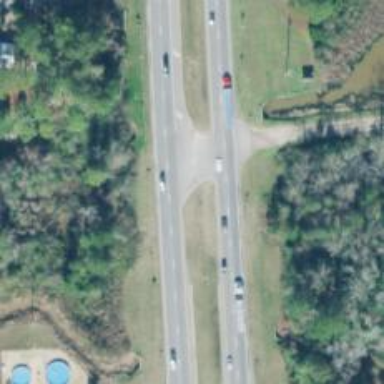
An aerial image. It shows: Dual carriageway trunk highway with asphalt surface. It is expressway.